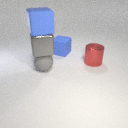
large blue rubber cube to the left of large red metal cylinder